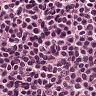
Metastatic tissue present: no